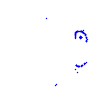
Particle: kaon